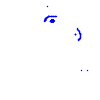
Particle: electron